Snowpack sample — Loveland Pass, Silver Plume, Colorado, USA (1/12/25, 11:40 AM MST)
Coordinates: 39.66, -105.88
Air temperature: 7 °F
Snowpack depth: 140 cm
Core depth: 10 cm
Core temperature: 41 °F
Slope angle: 11°, slope face: 30°
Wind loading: high
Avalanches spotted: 2
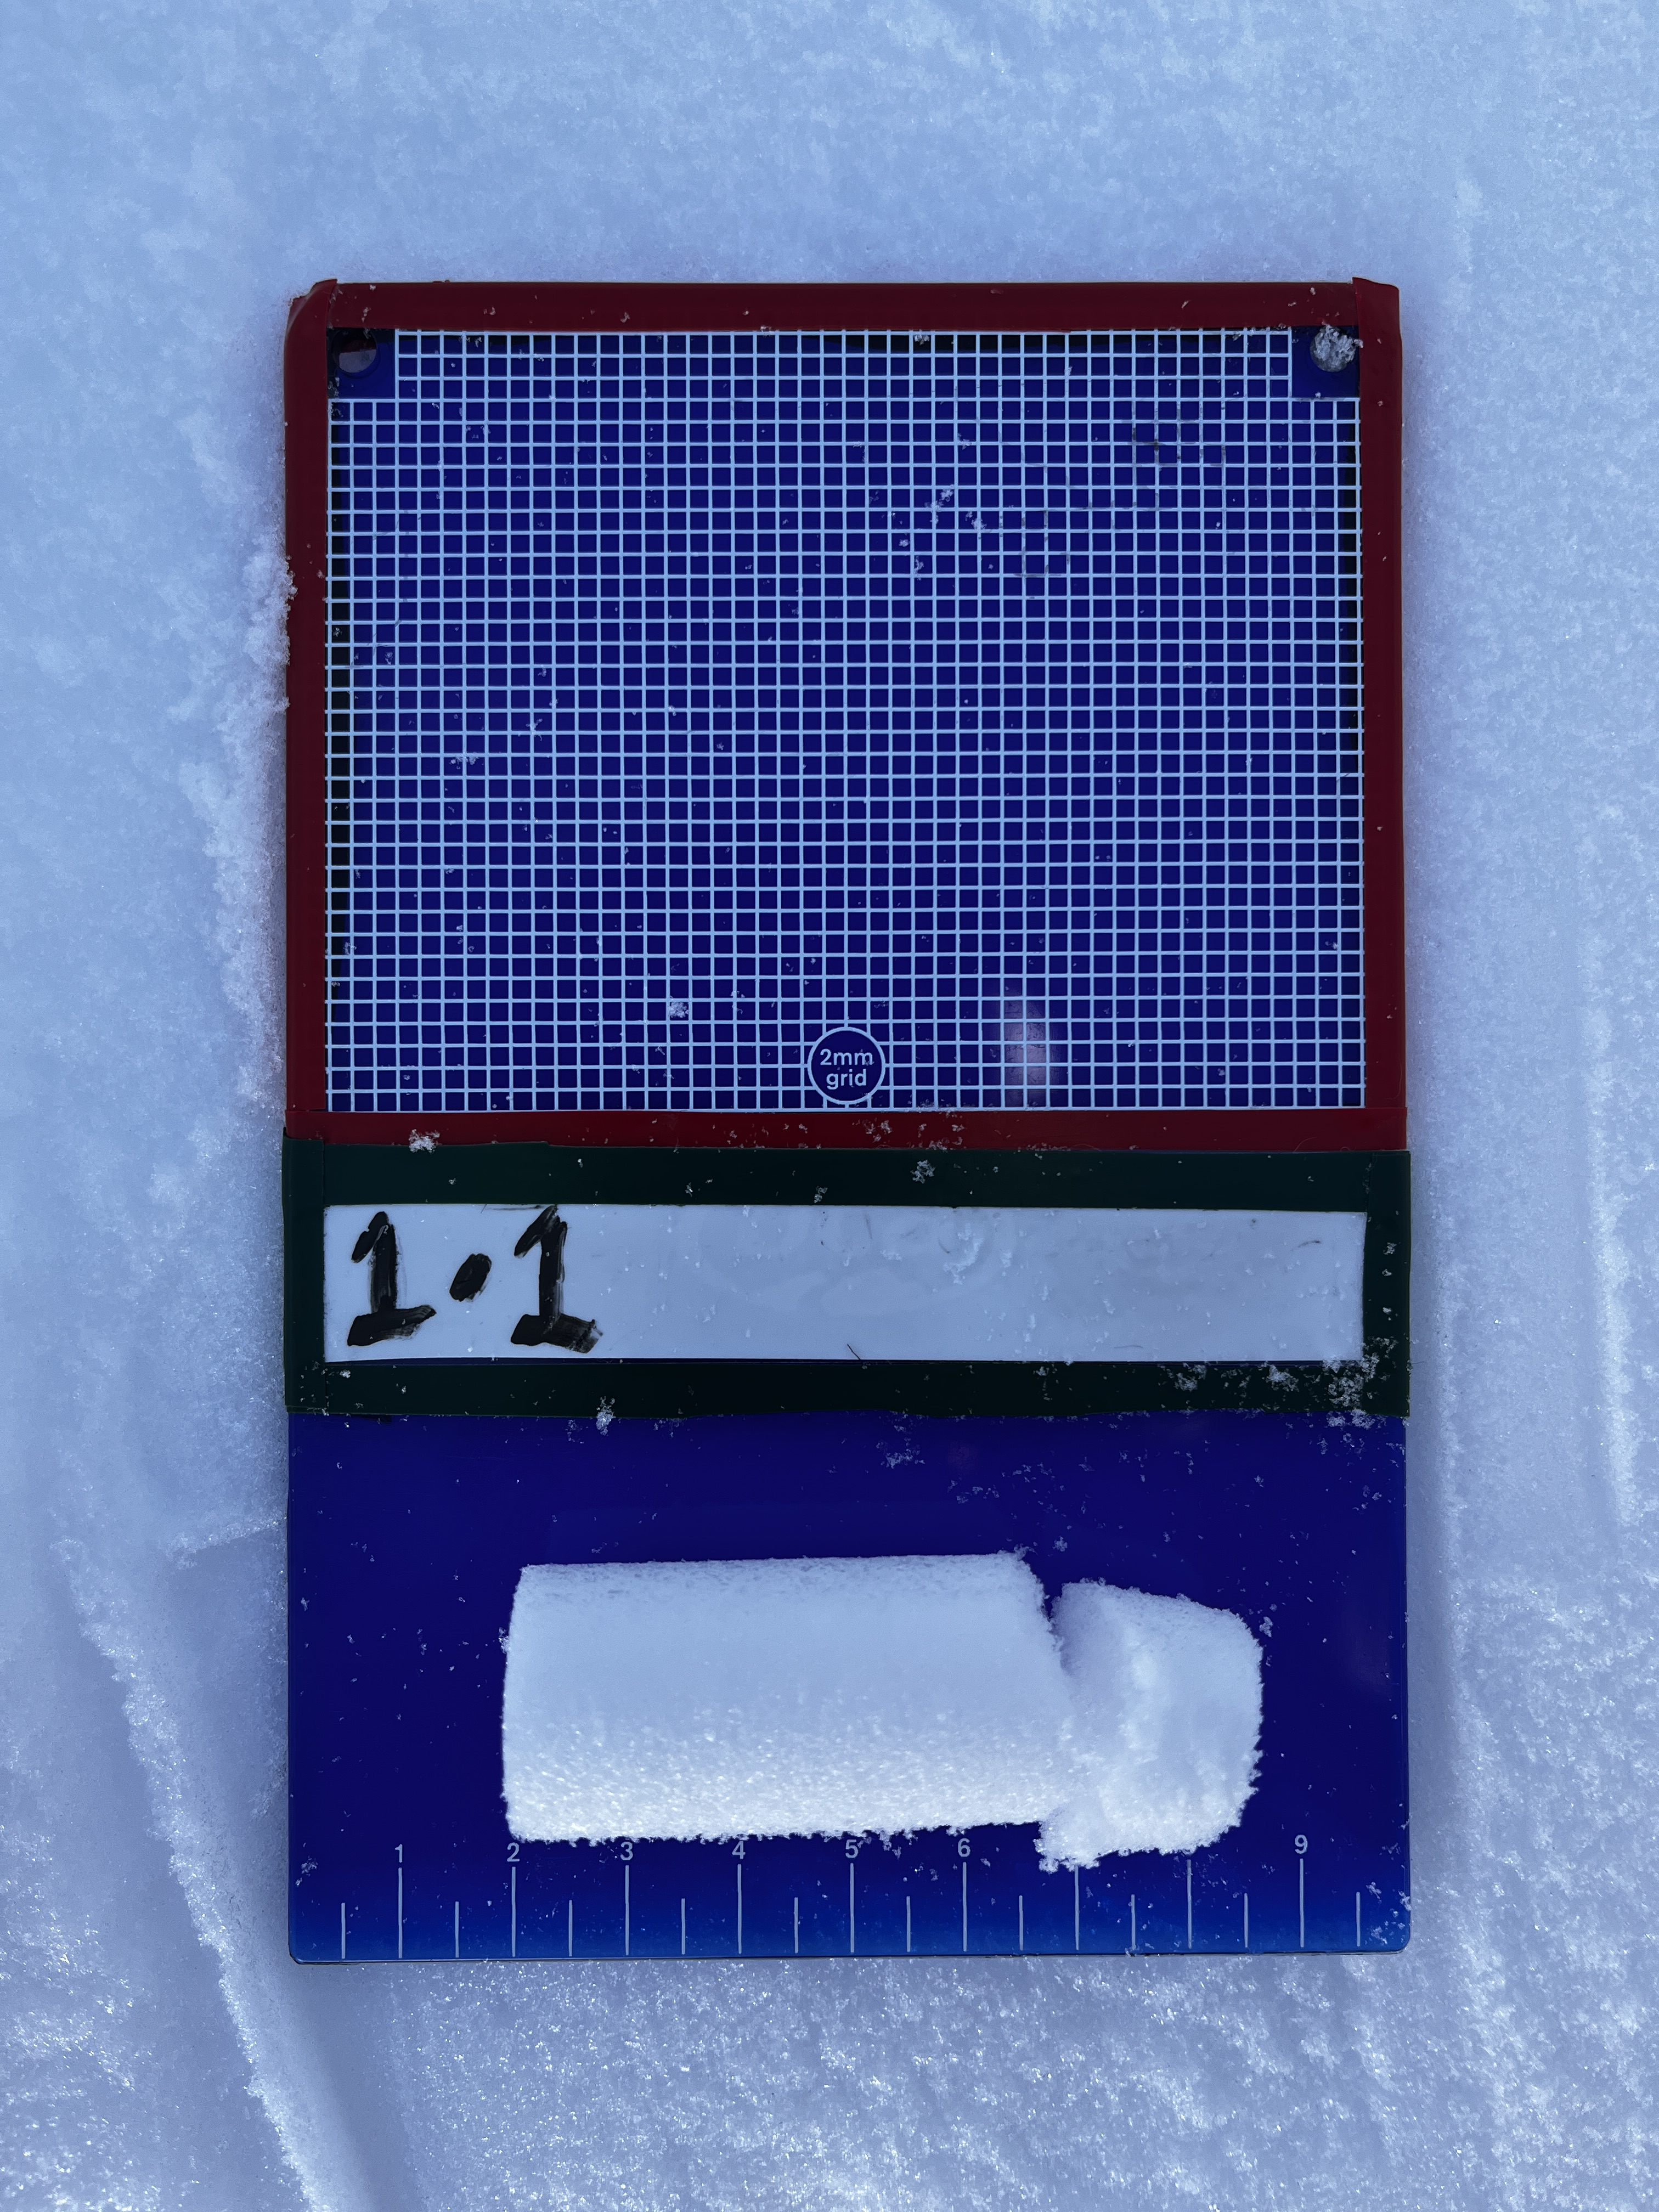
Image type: crystal_card
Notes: Pilot using slightly modified coring method that took too large segment for snow profile picturing, advised not to use in higher level models. Two avalanche on south face nearby, partially cloudy with light snow in the last 24 hours. Lots of wind loading on eastern features.